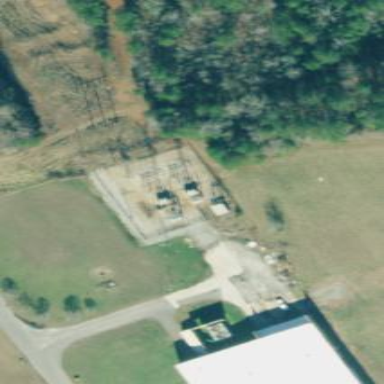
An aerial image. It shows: Industrial power substation surrounded by fence.